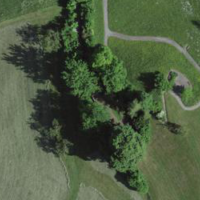
EUNIS habitat code: 52
Species observed at this site:
Cornus sanguinea